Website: apple
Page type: payment
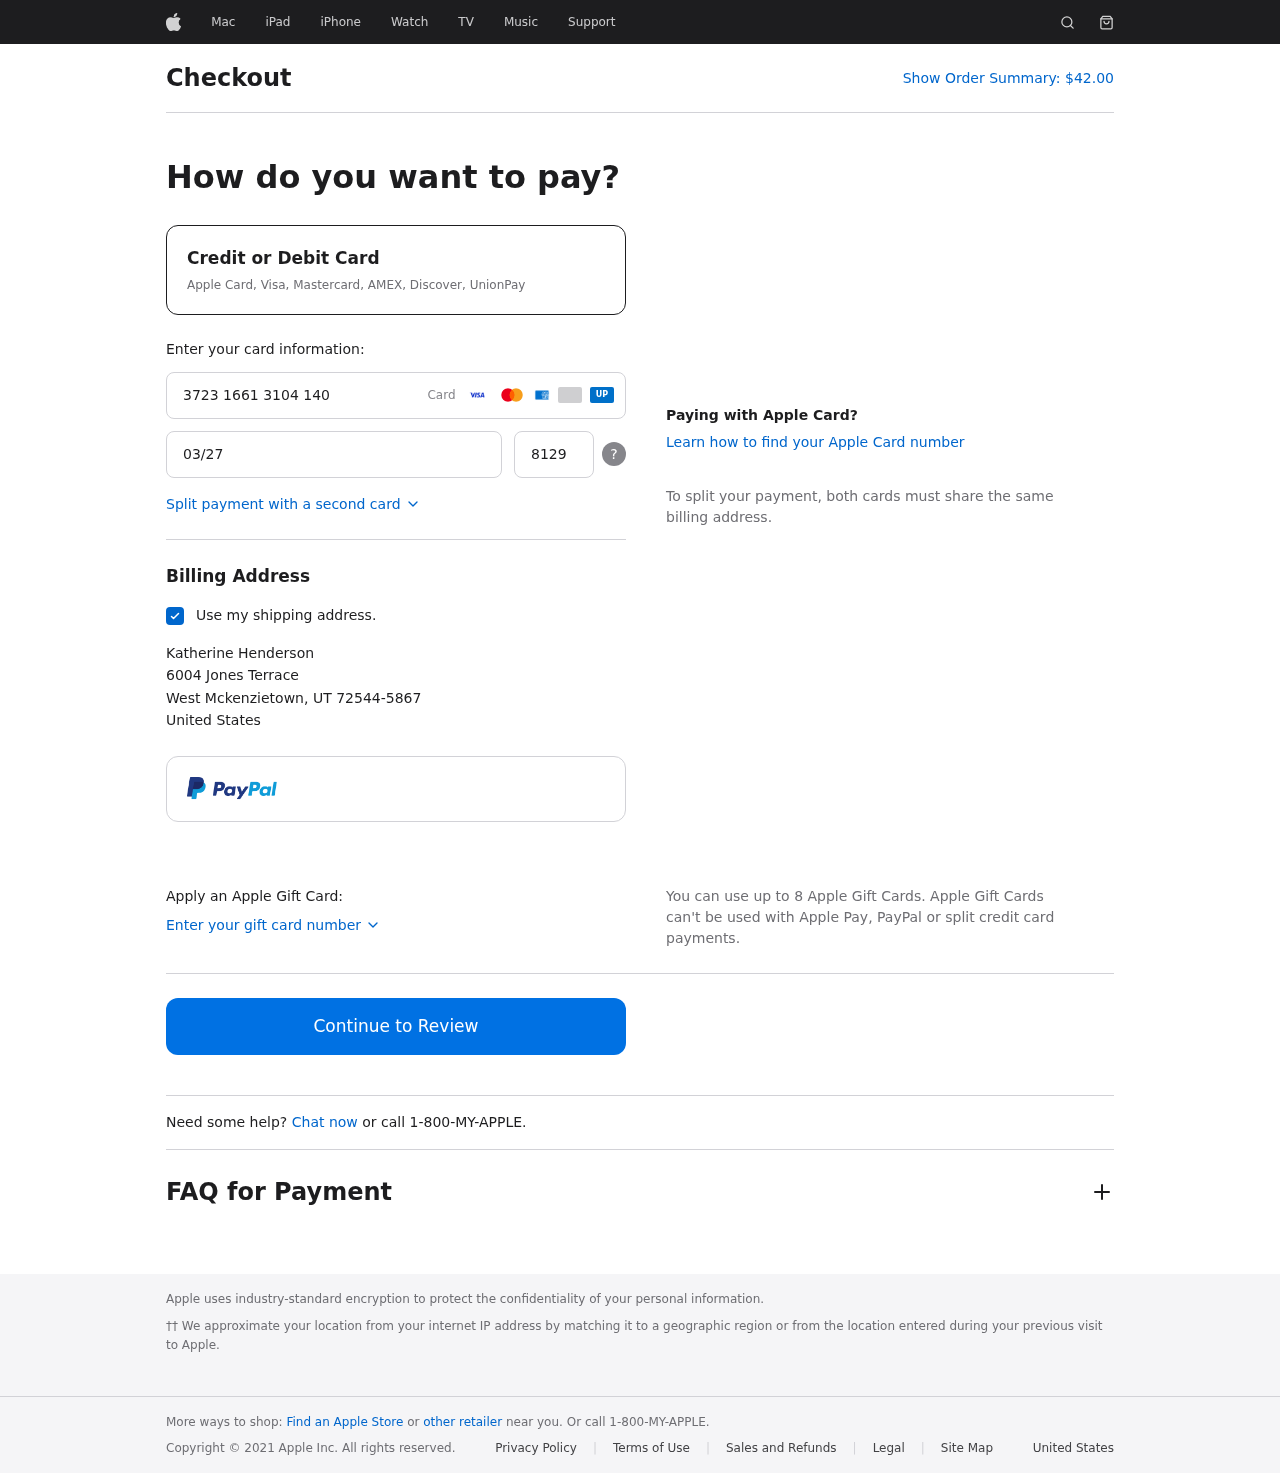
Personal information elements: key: PII_CARD_CVV
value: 8129
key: PII_CARD_EXPIRY
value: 03/27
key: PII_CARD_NUMBER
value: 3723 1661 3104 140
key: PII_CITY
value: West Mckenzietown
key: PII_COUNTRY
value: United States
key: PII_FULLNAME
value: Katherine Henderson
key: PII_POSTCODE_FULL
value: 72544-5867
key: PII_STATE_ABBR
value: UT
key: PII_STREET
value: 6004 Jones Terrace
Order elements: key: ORDER_TOTAL
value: $42.00